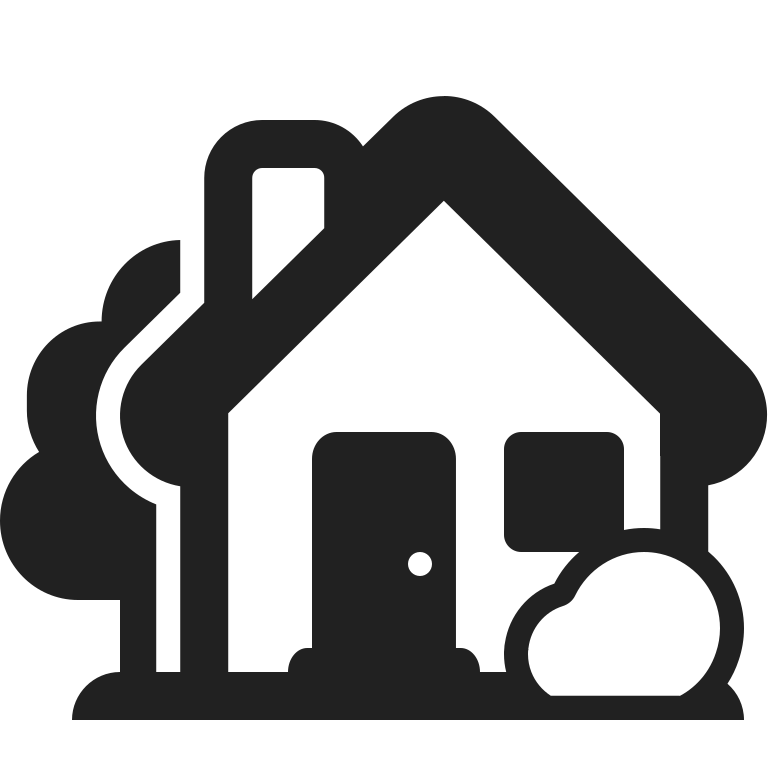
house with garden high contrast